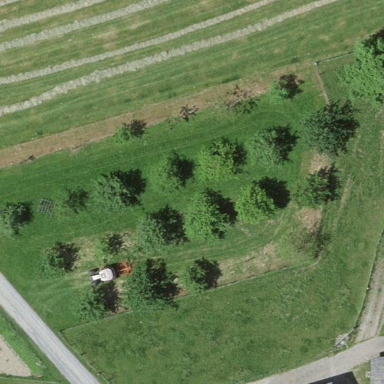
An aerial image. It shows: Orchard.